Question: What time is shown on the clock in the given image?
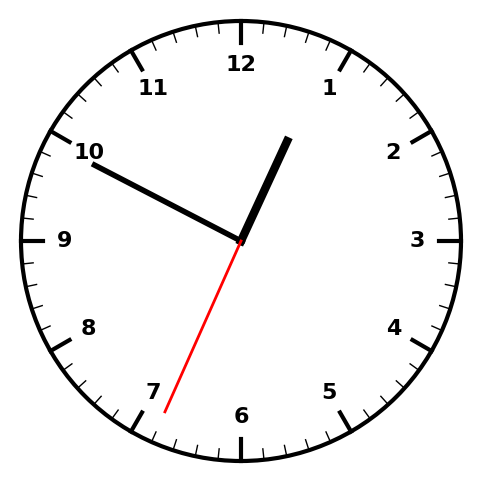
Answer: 12:49:34